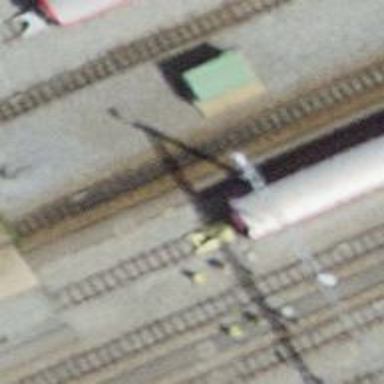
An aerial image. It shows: Railway buffer stop.